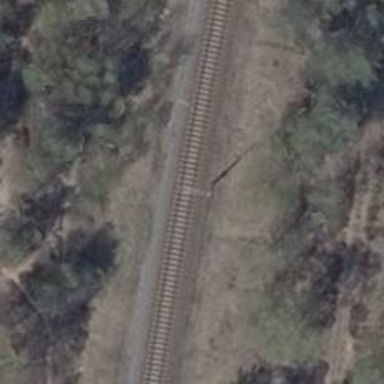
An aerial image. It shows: Milestone along the railway with catenary mast.